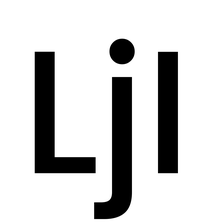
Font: Poppins-Medium